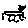
Label: cat